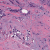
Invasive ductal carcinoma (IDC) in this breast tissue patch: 1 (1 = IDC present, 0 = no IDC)